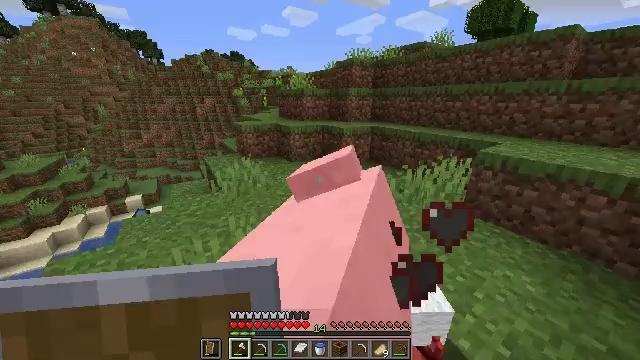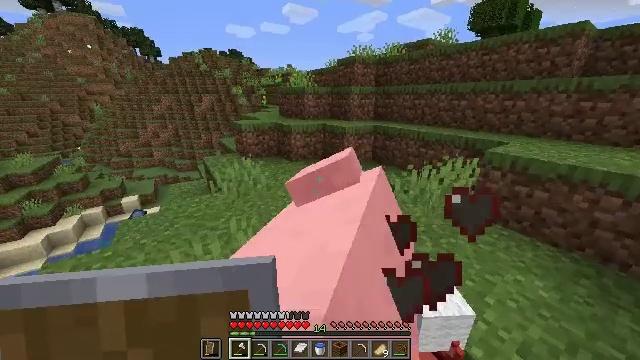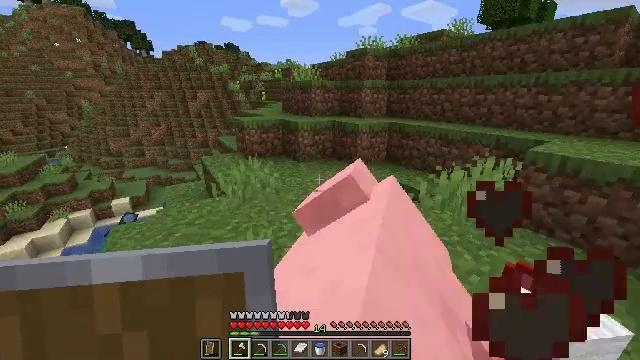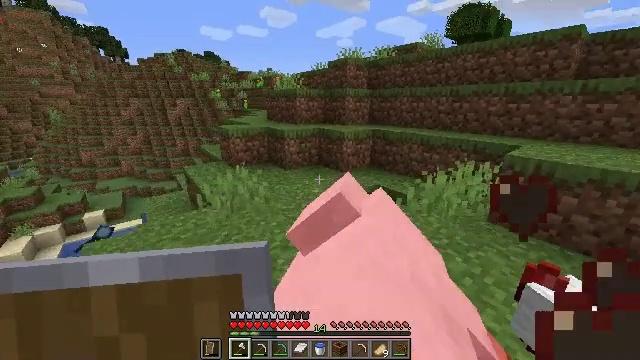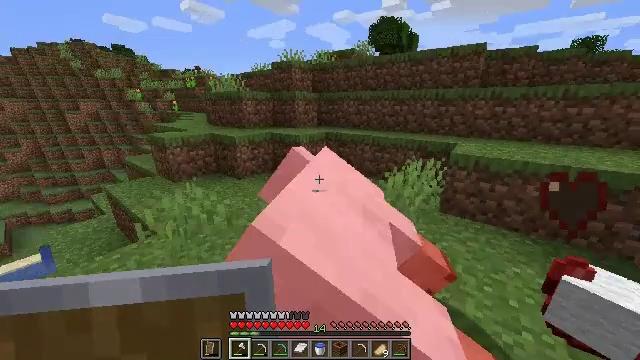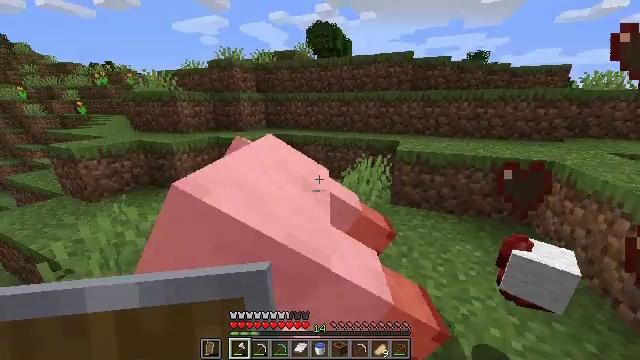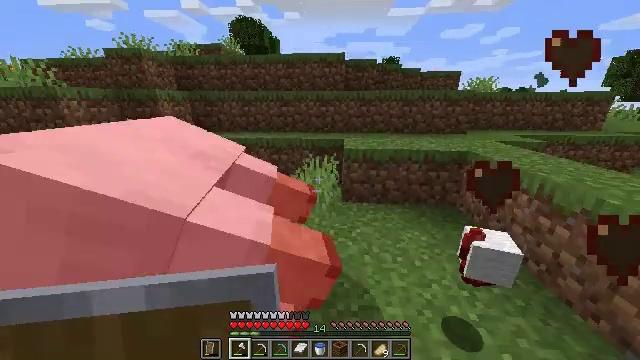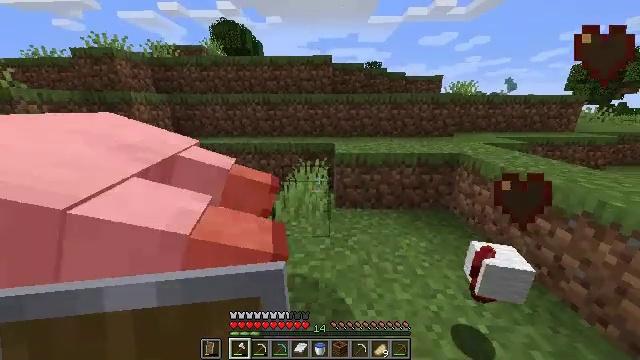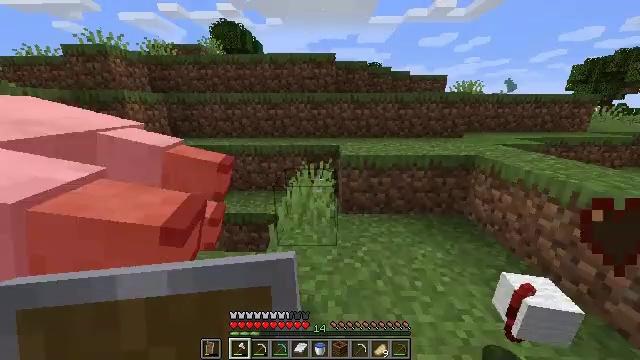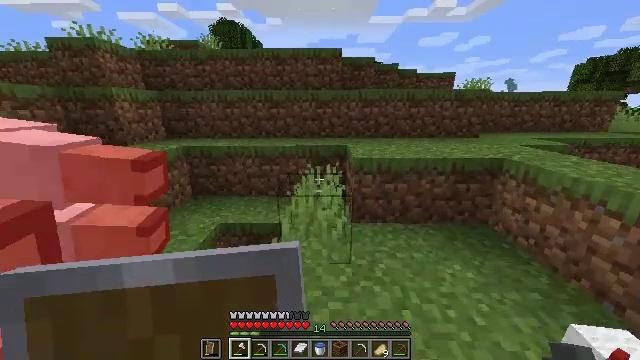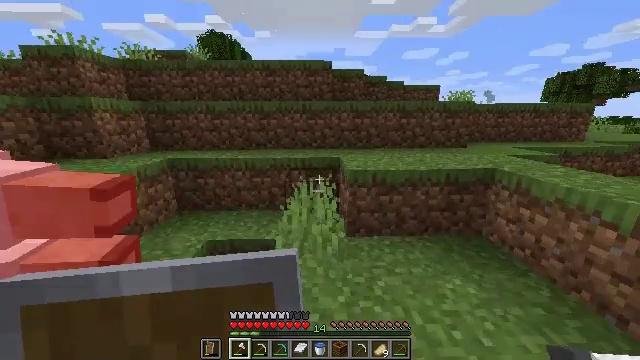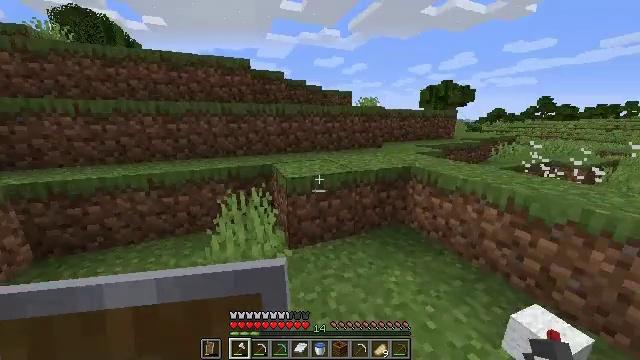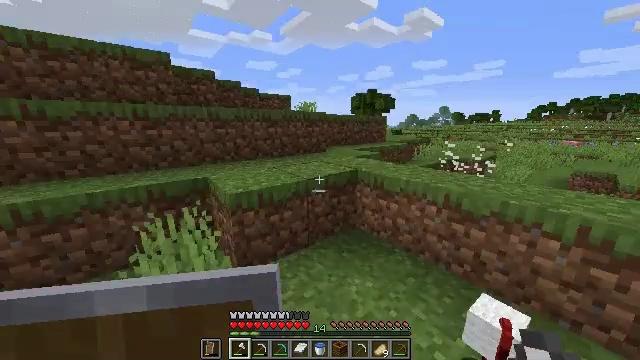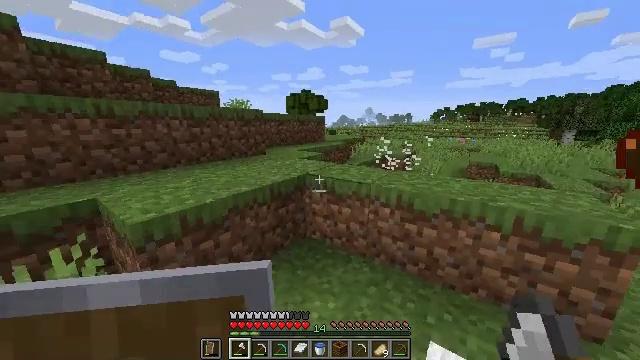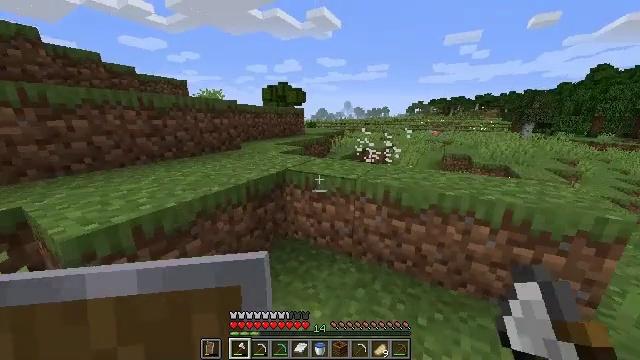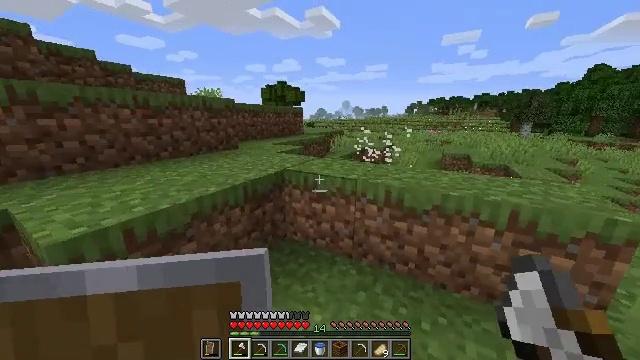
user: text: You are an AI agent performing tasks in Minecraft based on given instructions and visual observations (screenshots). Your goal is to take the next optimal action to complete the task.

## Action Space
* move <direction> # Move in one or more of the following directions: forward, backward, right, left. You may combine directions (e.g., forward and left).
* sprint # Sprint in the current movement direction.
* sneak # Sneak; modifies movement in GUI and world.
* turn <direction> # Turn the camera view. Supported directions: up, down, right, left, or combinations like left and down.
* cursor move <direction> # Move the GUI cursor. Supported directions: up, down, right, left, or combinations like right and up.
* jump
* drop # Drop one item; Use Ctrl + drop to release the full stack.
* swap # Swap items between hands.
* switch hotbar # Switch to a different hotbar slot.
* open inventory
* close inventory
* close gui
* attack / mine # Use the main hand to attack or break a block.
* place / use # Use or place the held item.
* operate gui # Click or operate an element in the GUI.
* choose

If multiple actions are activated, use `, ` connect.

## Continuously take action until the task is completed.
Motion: motion action
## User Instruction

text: Remove a cooked porkchop from the inventory.
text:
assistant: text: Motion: move forward and move left, sprint
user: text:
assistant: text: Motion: move forward and move left, sprint
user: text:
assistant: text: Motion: move forward and move left, sprint, turn right and up
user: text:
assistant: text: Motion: move forward and move left, sprint, turn right
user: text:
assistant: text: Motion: move forward, sprint, turn right
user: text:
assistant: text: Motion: move forward, sprint, turn right
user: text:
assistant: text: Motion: move forward, sprint, turn right
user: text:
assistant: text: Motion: move forward, sprint
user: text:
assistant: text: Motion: move forward and move left, sprint
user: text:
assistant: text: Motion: move forward and move left, sprint, turn right and up
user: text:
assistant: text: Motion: move forward, sprint, turn right
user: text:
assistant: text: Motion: move forward, sprint, turn right and up
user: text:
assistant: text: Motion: move forward, sprint, turn right
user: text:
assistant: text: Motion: move forward, sprint, turn right and down
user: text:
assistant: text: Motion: move forward, sprint
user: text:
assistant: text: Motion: move forward, sprint, jump
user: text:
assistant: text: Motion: move forward, sprint, turn left, jump
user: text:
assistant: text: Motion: move forward, sprint, turn left, jump
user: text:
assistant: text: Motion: move forward, sprint, jump
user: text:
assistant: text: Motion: move forward, sprint, jump
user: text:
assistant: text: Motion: move forward, sprint, turn up, jump
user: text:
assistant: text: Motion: move forward, sprint, jump
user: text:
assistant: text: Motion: move forward, sprint, jump
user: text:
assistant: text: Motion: move forward, sprint, jump
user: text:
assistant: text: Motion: move forward, sprint, jump
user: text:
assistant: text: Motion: move forward, sprint, jump
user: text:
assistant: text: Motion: move forward, sprint, jump
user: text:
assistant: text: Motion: move forward, sprint, jump
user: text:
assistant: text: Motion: move forward, sprint, jump
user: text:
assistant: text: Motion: move forward, sprint, jump